Chest X-ray. View position: PA
Patient age: 23
Patient sex: M
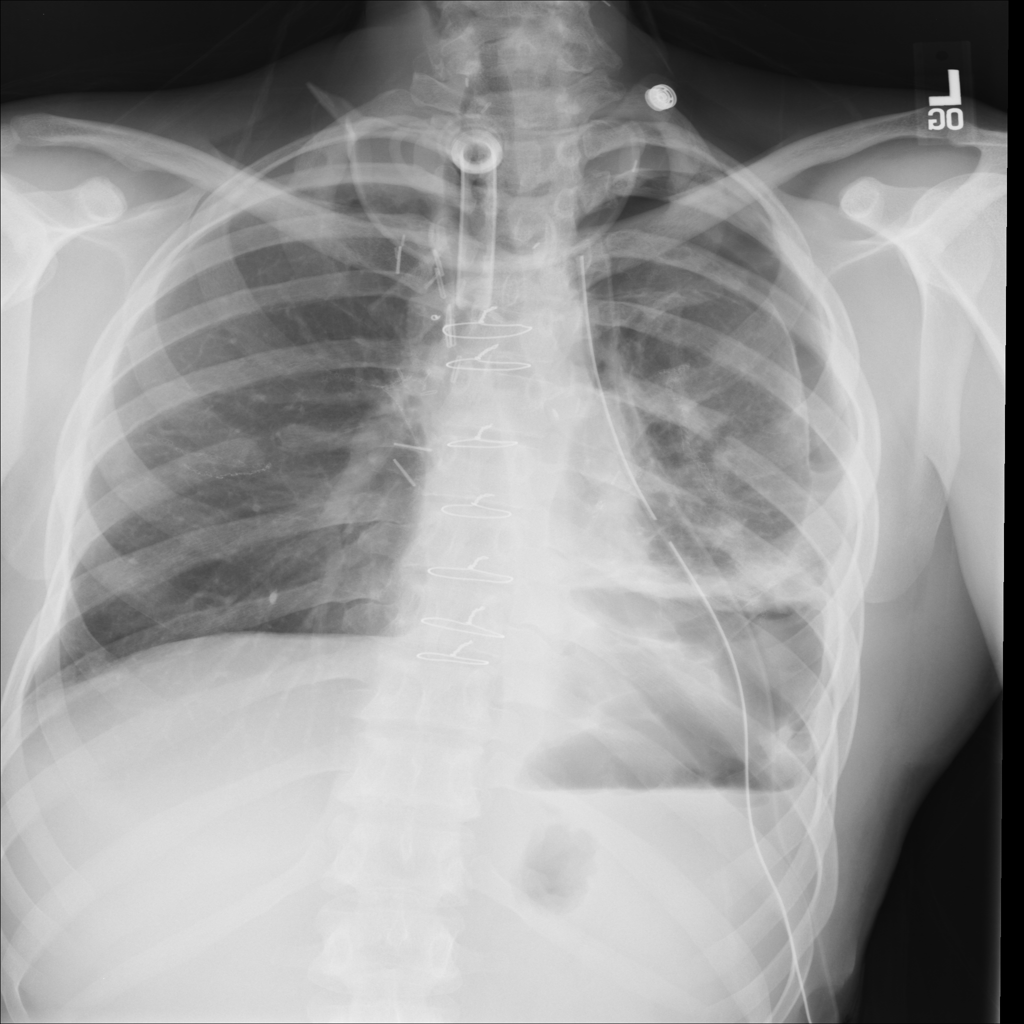
Finding: Pneumothorax